Field crop: maize
Growth stage: 1
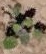
Species: chenopodium